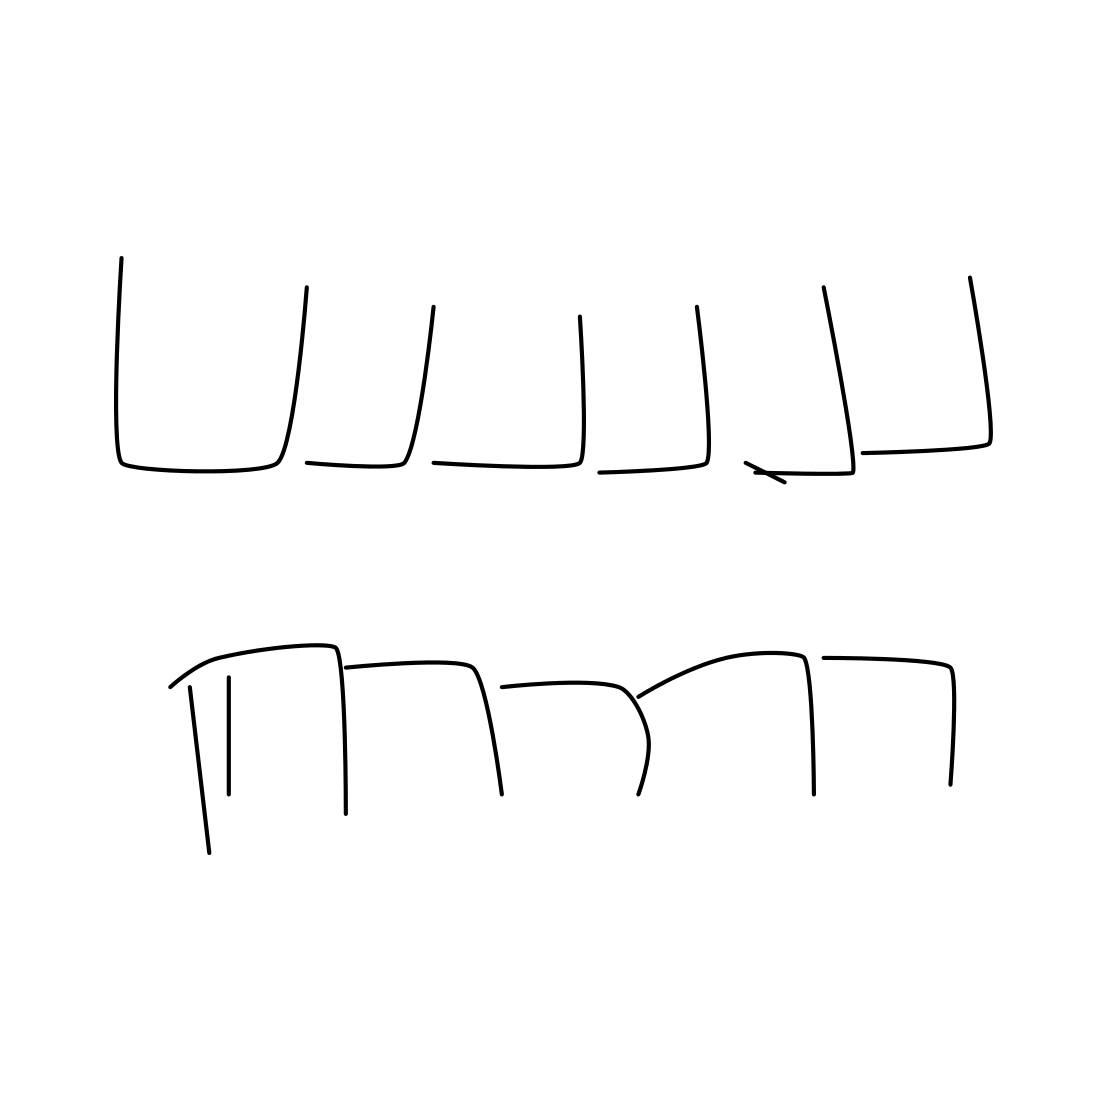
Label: tooth